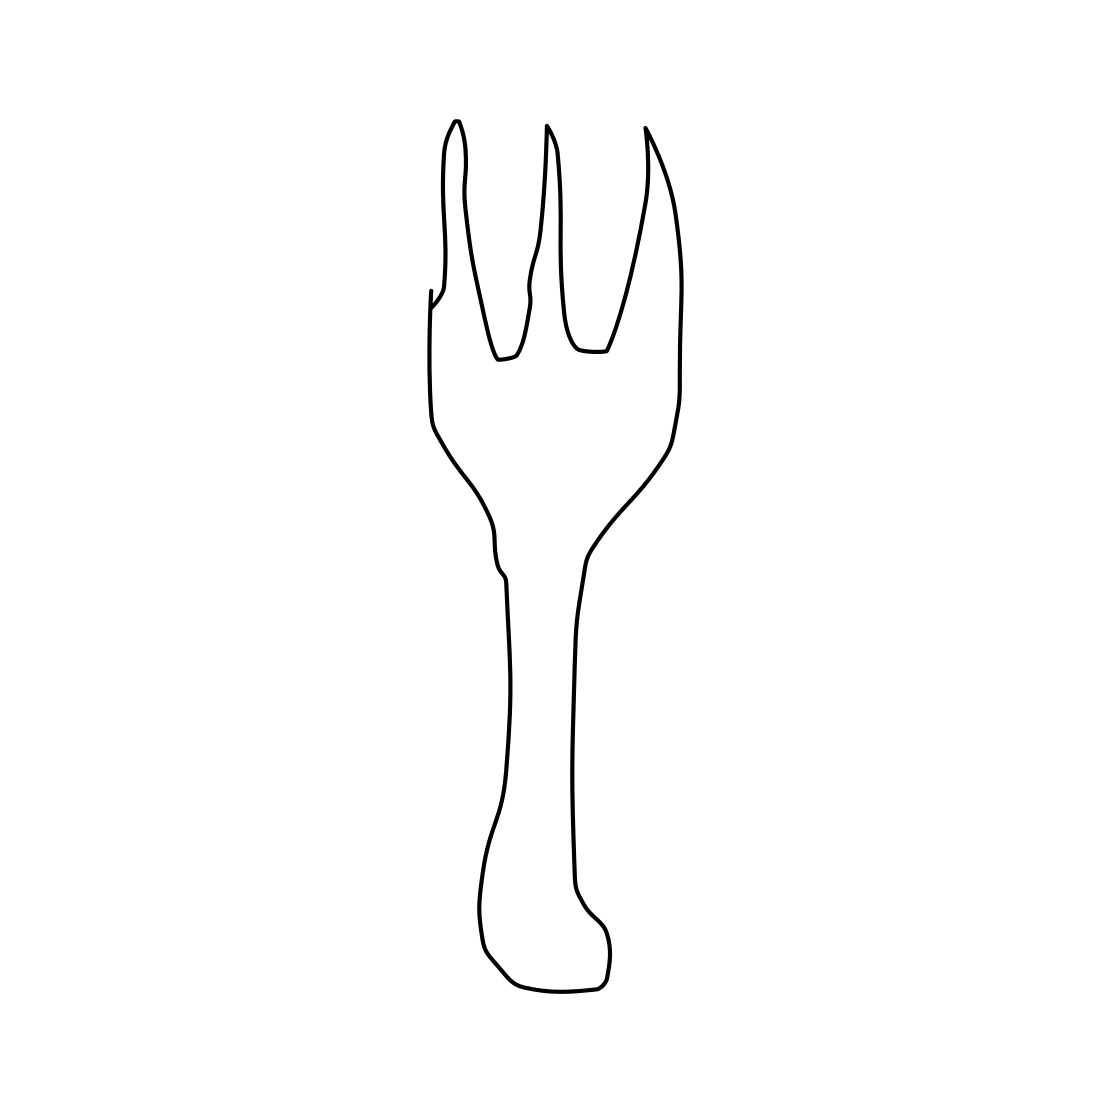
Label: fork